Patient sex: M
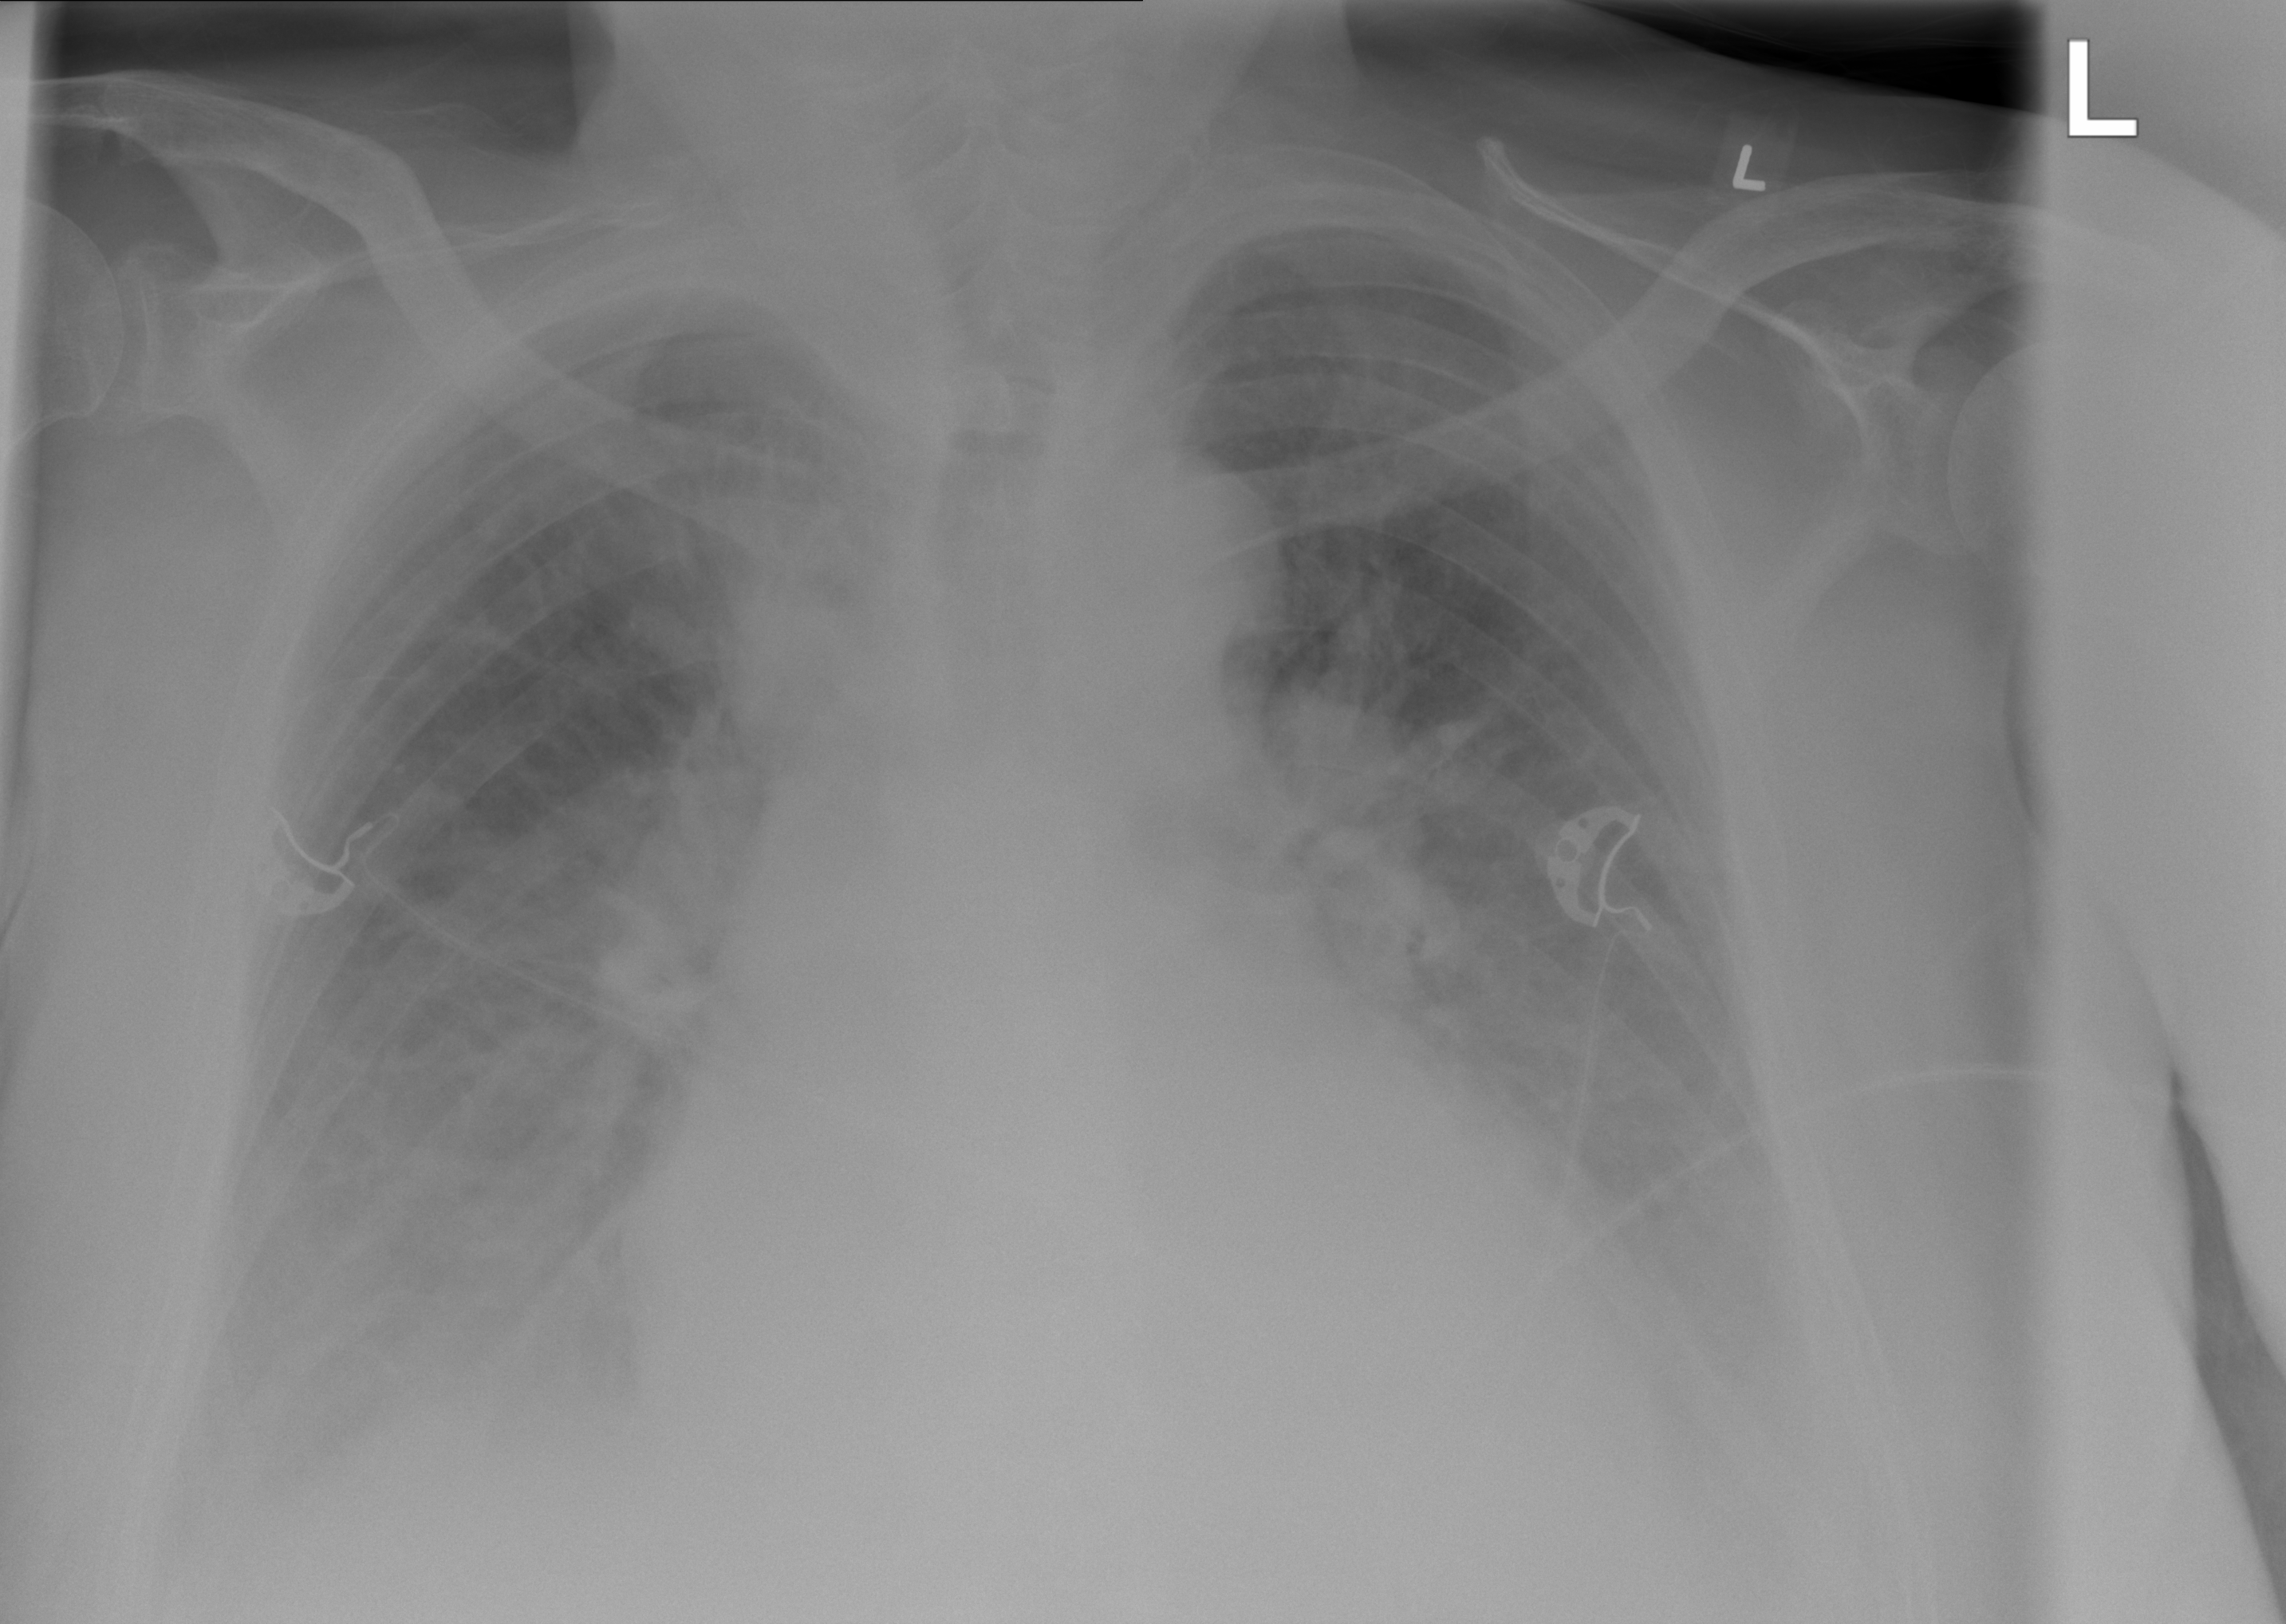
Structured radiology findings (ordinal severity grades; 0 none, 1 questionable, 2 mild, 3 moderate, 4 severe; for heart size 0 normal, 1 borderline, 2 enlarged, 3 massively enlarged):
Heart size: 2
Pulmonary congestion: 3
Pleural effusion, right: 2
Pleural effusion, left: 2
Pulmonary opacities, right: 2
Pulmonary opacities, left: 2
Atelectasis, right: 2
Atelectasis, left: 2